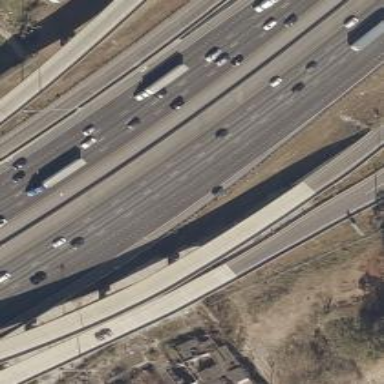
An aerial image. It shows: Bridge on motorway link.